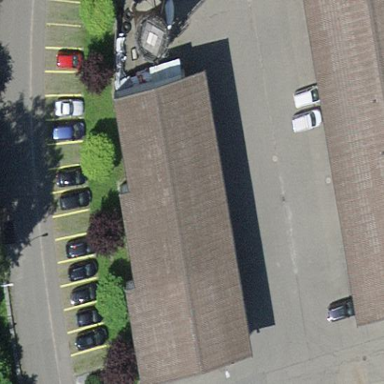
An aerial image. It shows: Recycling center inside building that accepts scrap metal.